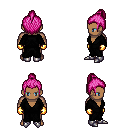
a pixel art fantasy rpg character, male body template, human, dark skin, gray robe, white pants, pink short topknot hairstyle, gold gloves, metal boots, four views (front, back, left, right), 2x2 character sprite sheet, small pixel art, hard edges, no anti-aliasing